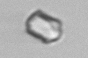
Label: detritus_transparent